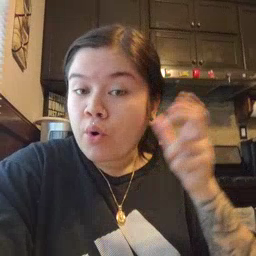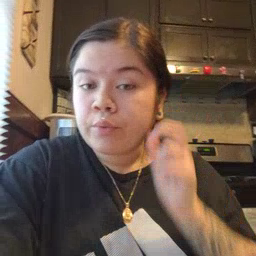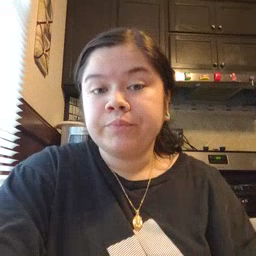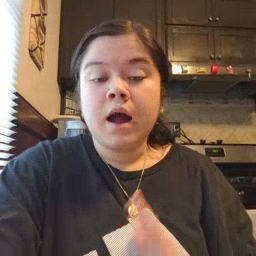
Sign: hear